Question: I'm trying to make UICollectionView work like UITableView (I want the extra flexibility of collection view instead of just going with table view, both for some current and possible future feature extensions); having a fixed width (screen width) and dynamic cell height (just like iOS 8's new table view feature). I've been struggling a lot to get it working. First, I've enabled automatic sizing by setting an estimated size on layout on my collection view subclass:
'''
UICollectionViewFlowLayout *layout = (UICollectionViewFlowLayout*)self.collectionViewLayout;
layout.estimatedItemSize = CGSizeMake(SCREEN_WIDTH, 100);
'''
Then I've set up my constraints of my custom cell in Interface Builder to let it grow according to my text view's content.
I've also set up a width constraint equal to screen width programatically, otherwise my cells were having a default width of 50pt. Inside my custom cell's 'awakeFromNib':
'''
[self addConstraint: [NSLayoutConstraint constraintWithItem:self attribute:NSLayoutAttributeWidth relatedBy:NSLayoutRelationEqual toItem:nil attribute:NSLayoutAttributeNotAnAttribute multiplier:1 constant:SCREEN_WIDTH]];
'''
It seems to work for width. When I run my app, it breaks height constraints as my own constraints conflict with 'UIView-Encapsulated-Layout-Height' which is set to 100 (this actually means that auto-height is not really working well).
I lower the priority from my vertical constraints, especially the one with textview (which grows depending on its content) from required (1000) to some lower number (900). I'm not getting broken constraints anymore, but that's because we don't need to break constraints anymore as 'UIView-Encapsulated-Layout-Height' takes precedence. Result is exactly the same. Here is what I'm getting:

There is no problem with the GIF above. It really jump at one point exactly as seen on the GIF.
How can I prevent this behavior and make my collection view cells grow in height dynamically (of course, without creating a dummy offscreen cell to calculate view sizes)?
I don't need to support iOS 7, so iOS 8-and-above-only solutions are welcome.
If I implement 'preferredLayoutAttributesFittingAttributes:' method as seen on the answer to <URL>:
'''
-(UICollectionViewLayoutAttributes *)preferredLayoutAttributesFittingAttributes:(UICollectionViewLayoutAttributes *)layoutAttributes{
UICollectionViewLayoutAttributes *attrs = [layoutAttributes copy];
CGRect frame = attrs.frame;
self.frame = frame;
[self setNeedsLayout];
[self layoutIfNeeded];
float desiredHeight = [self.contentView systemLayoutSizeFittingSize:UILayoutFittingCompressedSize].height;
frame.size.height = desiredHeight;
attrs.frame = frame;
return attrs;
}
'''
Then it's always returning the NIB's original view size that was in the Interface Builder even though I've set:
'''
self.translatesAutoresizingMaskIntoConstraints = NO;
self.contentView.translatesAutoresizingMaskIntoConstraints = NO;
'''
I have no idea why it's returning an incorrect value.
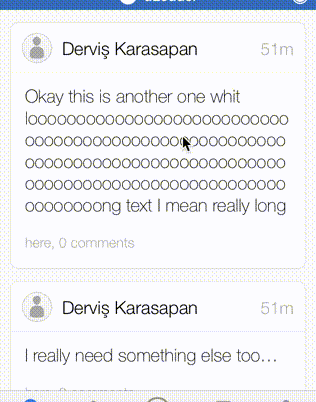
Answer: After spending hours and days, I've decided to go back to table view. While collection view offers great flexibility and is definitely the future, it's just not there yet.